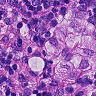
Metastatic tissue present: yes